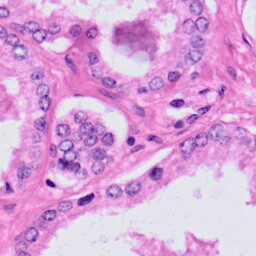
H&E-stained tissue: Prostate